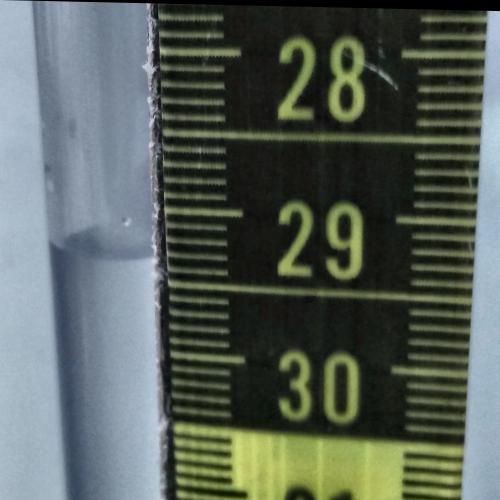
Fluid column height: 29.3 cm